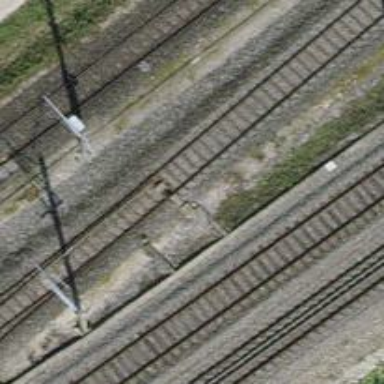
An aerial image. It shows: Railway switch.